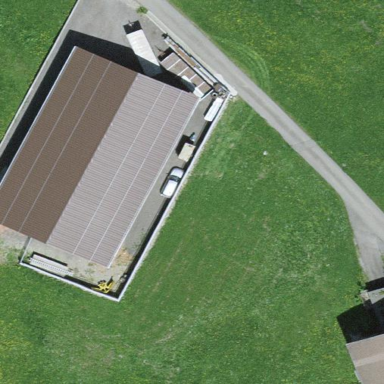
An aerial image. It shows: Farmyard area.